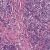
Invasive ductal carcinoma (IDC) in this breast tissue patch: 1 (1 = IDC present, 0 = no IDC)